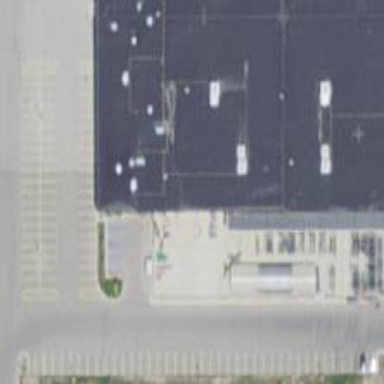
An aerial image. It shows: Parking area.